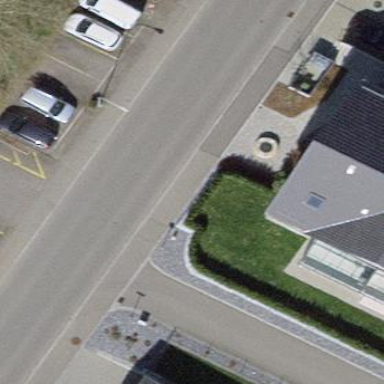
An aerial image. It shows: Parking area with asphalt surface.